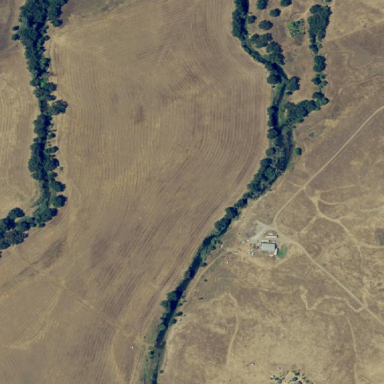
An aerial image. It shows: Farm.